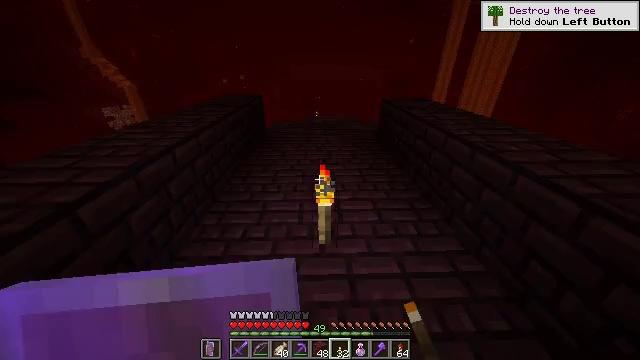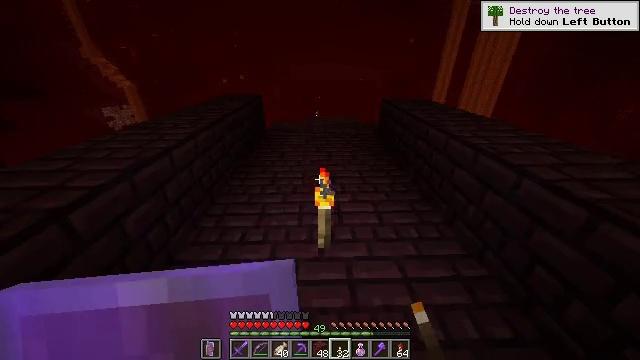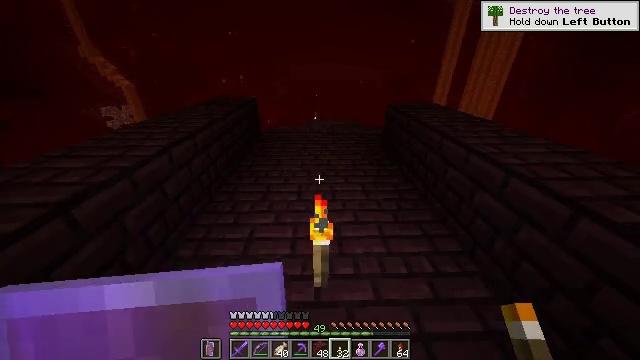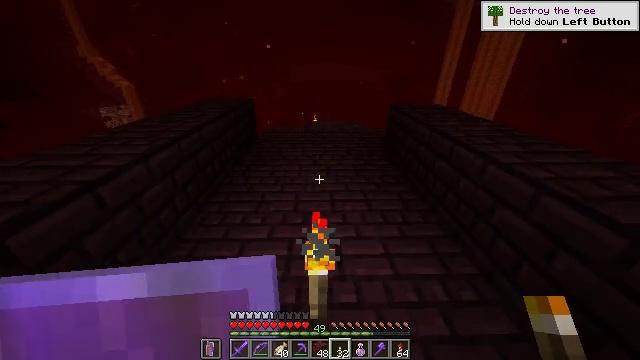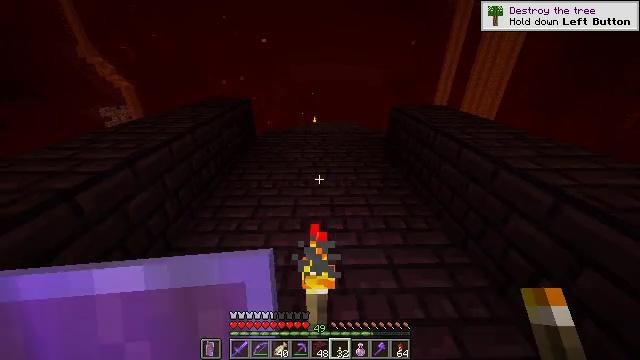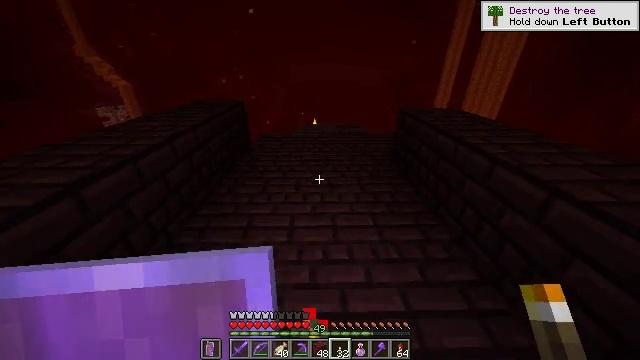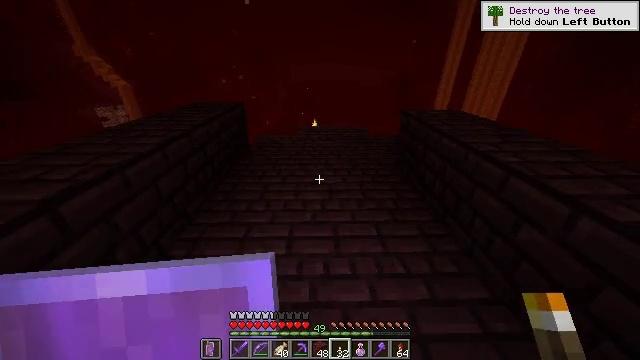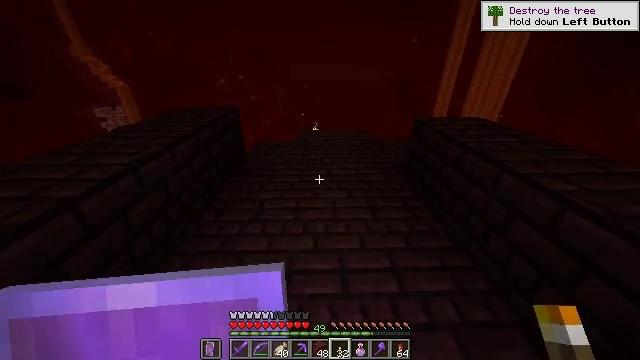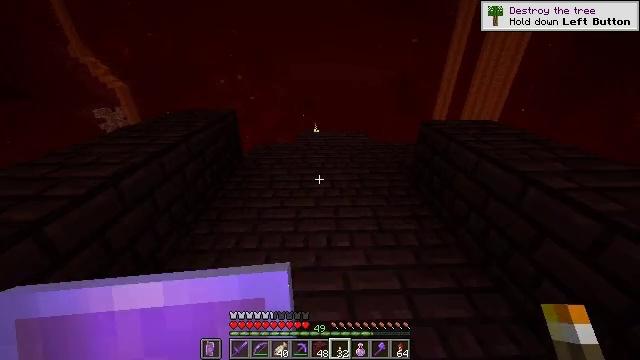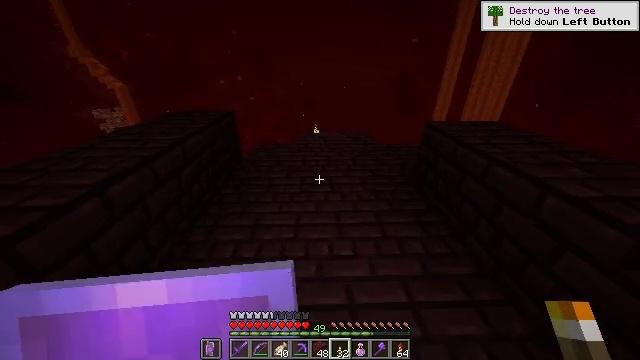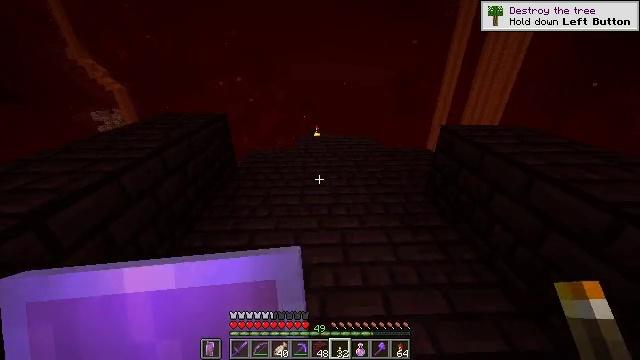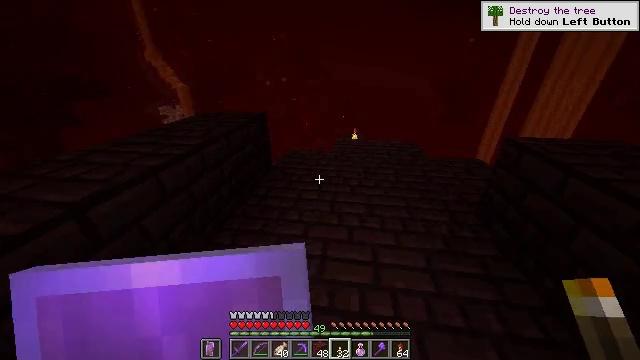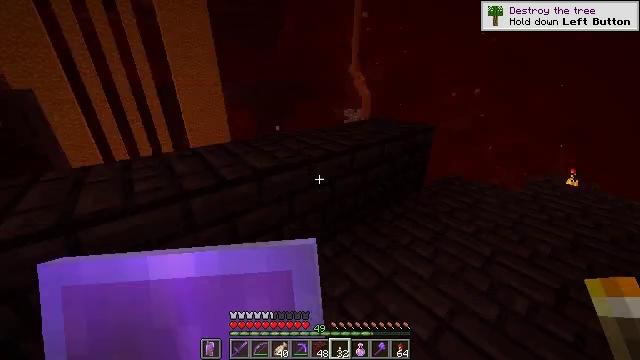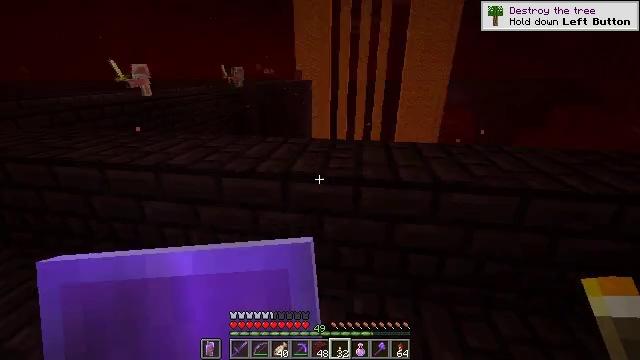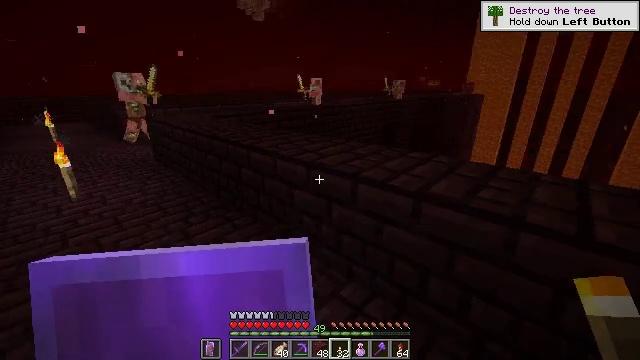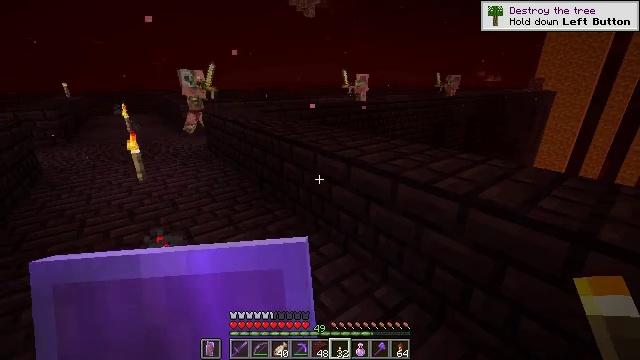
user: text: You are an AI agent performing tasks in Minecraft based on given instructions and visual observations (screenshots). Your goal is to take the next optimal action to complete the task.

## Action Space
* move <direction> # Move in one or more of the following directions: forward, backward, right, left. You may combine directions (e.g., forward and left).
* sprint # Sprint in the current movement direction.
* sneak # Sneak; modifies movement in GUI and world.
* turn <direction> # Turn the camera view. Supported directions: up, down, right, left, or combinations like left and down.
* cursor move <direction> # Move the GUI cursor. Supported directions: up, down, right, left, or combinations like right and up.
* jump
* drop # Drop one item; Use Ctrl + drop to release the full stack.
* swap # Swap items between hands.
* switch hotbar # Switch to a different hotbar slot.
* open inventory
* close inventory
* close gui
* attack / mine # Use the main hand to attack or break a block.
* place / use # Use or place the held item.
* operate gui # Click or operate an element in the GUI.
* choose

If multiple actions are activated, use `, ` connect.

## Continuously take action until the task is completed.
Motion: motion action
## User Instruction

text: Gather some nether bricks.
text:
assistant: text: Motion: move forward, sprint
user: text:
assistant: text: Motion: move forward, sprint
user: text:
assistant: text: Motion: move forward, sprint
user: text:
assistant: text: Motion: move forward, sprint
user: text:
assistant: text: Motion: move forward
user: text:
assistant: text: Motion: move forward
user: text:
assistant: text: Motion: move forward
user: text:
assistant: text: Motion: move forward
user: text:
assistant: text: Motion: move forward
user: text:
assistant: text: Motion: move forward
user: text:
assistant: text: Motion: turn left
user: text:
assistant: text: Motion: turn left and up
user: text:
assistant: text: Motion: turn left and up
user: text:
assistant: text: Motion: turn left and up
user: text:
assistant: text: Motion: turn left
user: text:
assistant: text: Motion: no_op
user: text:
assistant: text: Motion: no_op
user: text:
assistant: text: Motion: no_op
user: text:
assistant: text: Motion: no_op
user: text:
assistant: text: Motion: no_op
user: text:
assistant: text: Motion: no_op
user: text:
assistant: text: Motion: no_op
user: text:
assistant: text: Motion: no_op
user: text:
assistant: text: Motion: no_op
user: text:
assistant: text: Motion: no_op
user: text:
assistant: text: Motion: no_op
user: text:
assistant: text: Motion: no_op
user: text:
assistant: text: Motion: sneak
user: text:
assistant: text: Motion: sneak
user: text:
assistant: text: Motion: sneak